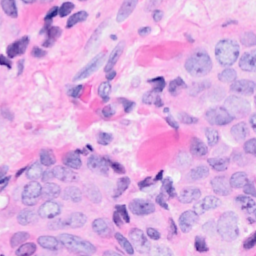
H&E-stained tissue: Breast